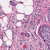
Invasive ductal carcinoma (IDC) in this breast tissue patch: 1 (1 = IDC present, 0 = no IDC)